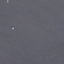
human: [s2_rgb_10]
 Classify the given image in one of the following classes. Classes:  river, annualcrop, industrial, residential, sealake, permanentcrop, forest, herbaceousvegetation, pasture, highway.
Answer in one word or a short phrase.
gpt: SeaLake